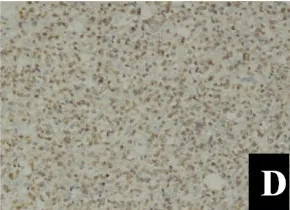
Representative immunochemical markers in tumor specimens. (D, E) Tumor cells were positive for GFAP and Oligo-2, respectively (200x).
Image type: pathology (immunostaining)